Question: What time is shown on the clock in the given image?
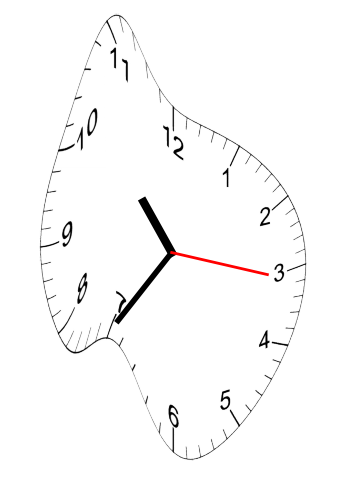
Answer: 10:35:16